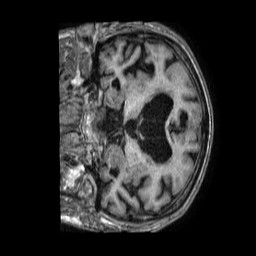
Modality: T1w
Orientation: coronal
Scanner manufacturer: philips
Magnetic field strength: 1.5 T
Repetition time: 0.007119 s
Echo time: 0.003226 s